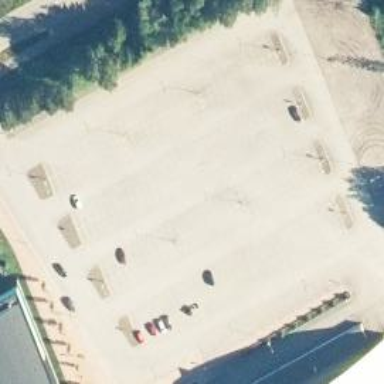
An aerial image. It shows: Asphalt parking aisle road for service vehicles.